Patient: sex F, age 74
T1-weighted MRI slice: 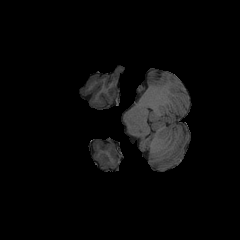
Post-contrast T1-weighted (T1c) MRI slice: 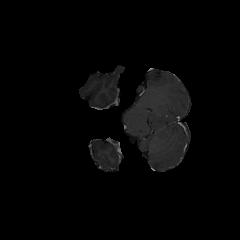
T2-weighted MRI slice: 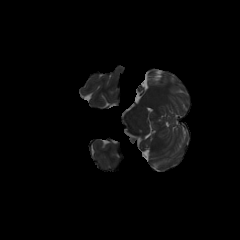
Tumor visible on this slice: no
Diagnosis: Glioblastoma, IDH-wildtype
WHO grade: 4